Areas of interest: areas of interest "Christian Hexi Street Church"
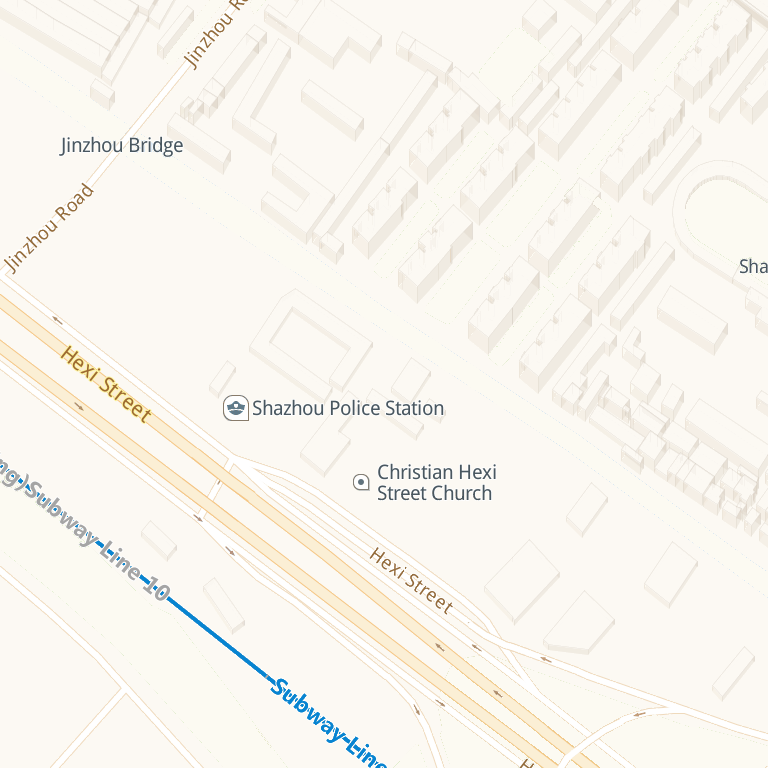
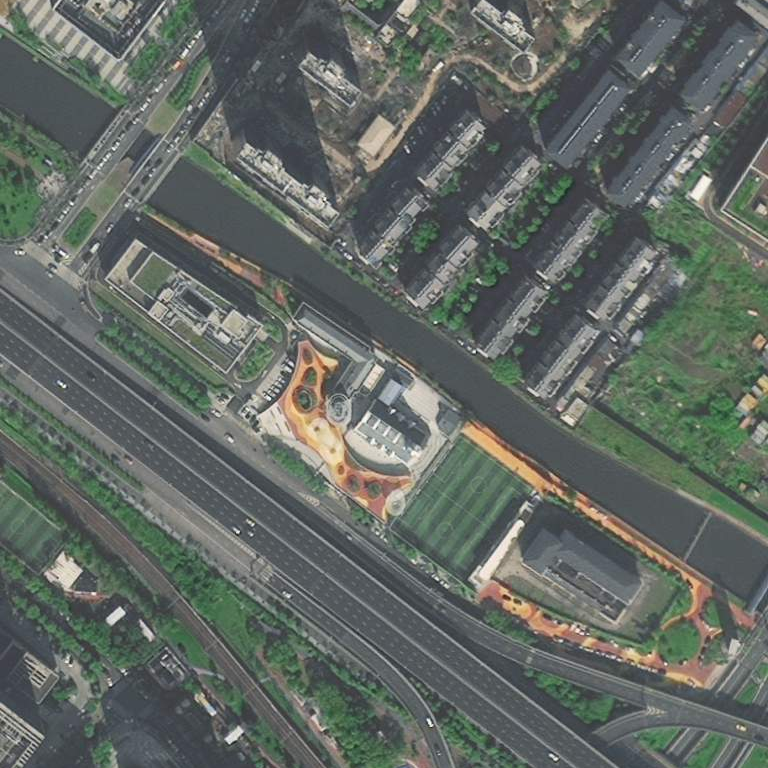